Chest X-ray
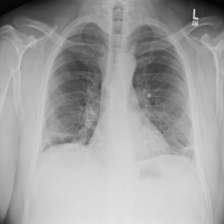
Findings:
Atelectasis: negative
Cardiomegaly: negative
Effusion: negative
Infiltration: negative
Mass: negative
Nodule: negative
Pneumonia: negative
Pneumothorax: negative
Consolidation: negative
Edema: negative
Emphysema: negative
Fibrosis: negative
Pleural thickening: negative
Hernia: negative